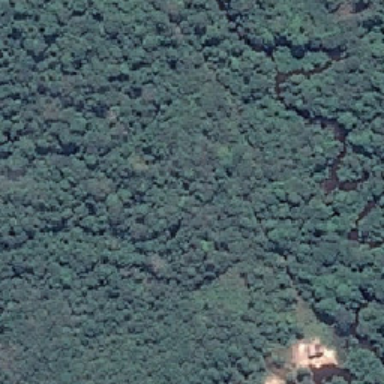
A loose stream of dense bush is approaching .